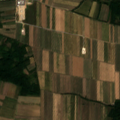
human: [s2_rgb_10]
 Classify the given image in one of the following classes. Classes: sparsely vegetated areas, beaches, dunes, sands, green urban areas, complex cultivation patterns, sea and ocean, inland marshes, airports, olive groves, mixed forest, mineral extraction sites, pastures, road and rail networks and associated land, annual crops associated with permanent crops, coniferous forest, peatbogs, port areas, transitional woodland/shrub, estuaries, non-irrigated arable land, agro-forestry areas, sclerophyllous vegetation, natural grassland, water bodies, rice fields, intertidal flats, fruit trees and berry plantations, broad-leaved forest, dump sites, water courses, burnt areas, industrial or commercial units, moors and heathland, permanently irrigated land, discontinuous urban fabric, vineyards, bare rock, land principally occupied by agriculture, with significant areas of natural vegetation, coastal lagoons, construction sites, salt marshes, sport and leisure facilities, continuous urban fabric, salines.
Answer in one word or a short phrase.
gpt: non-irrigated arable land, land principally occupied by agriculture, with significant areas of natural vegetation, broad-leaved forest